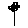
Label: flower